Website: home-depot
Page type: account-dashboard
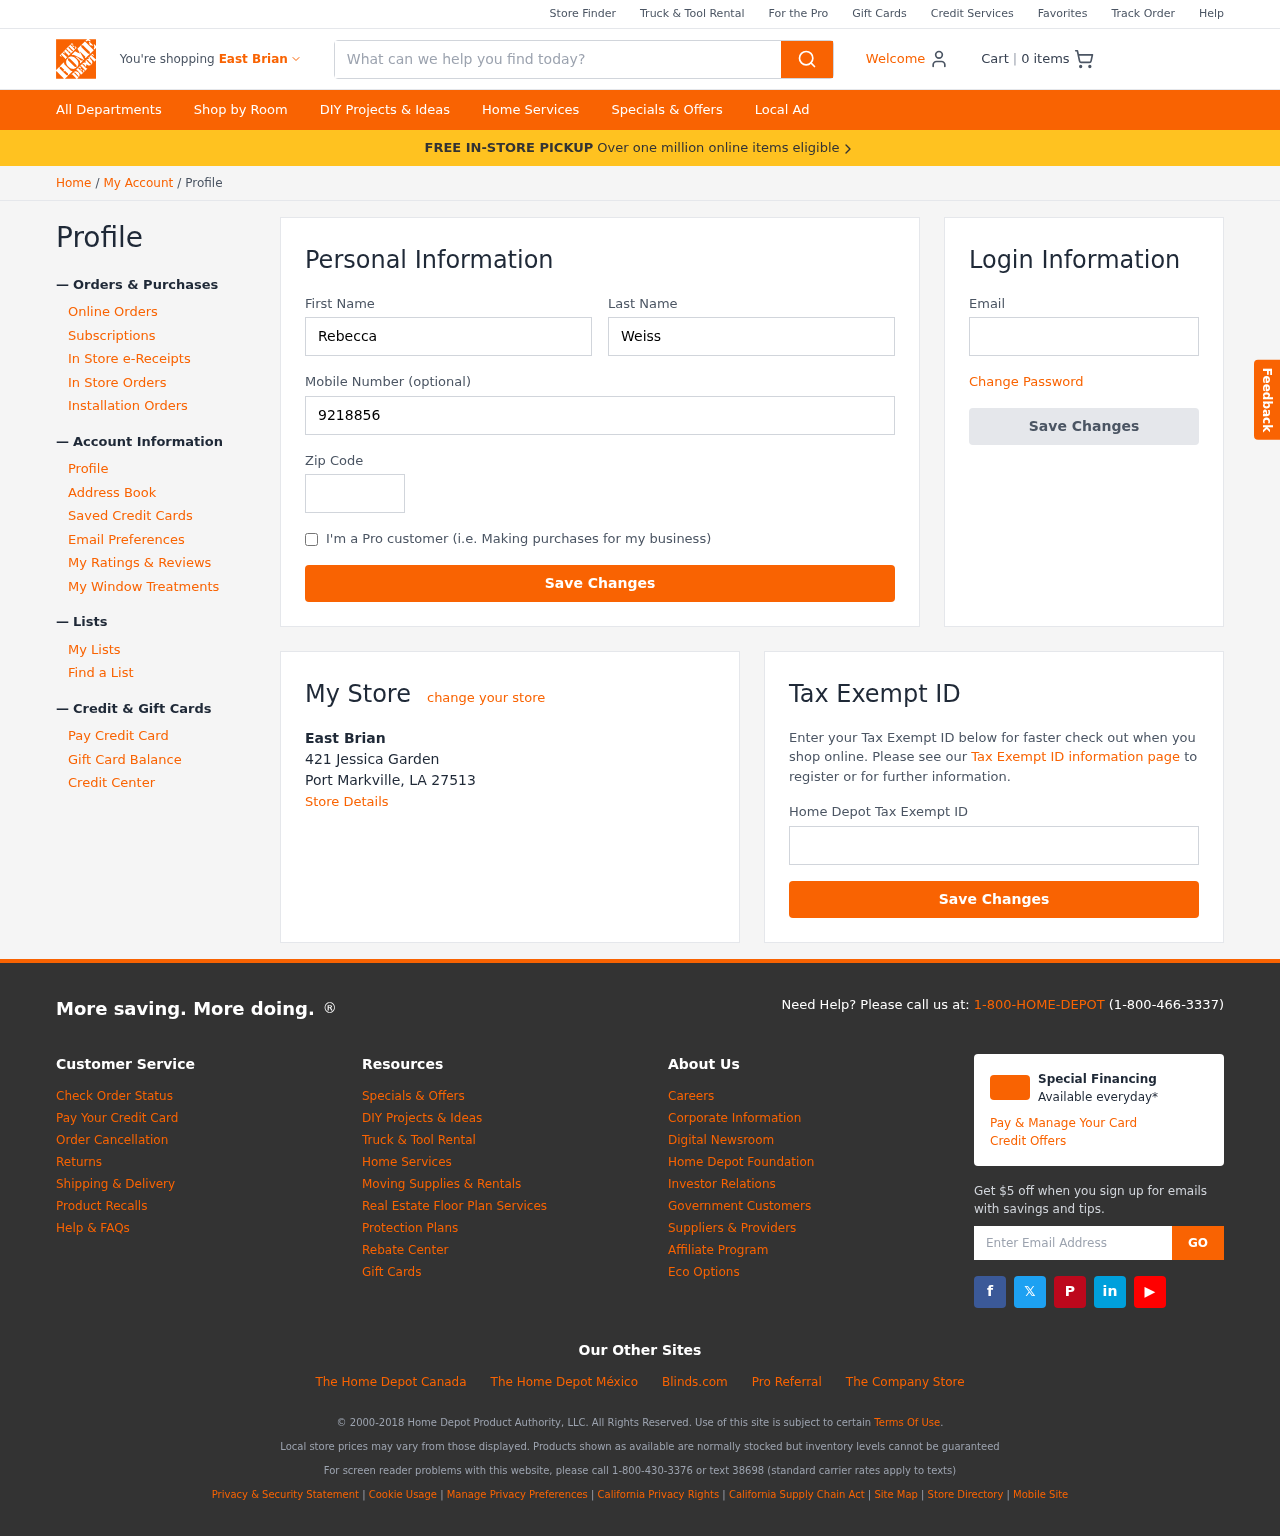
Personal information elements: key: PII_CITY
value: East Brian
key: PII_EMAIL
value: rweiss@hotmail.com
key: PII_FIRSTNAME
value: Rebecca
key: PII_LASTNAME
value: Weiss
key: PII_LOCATION1_CITY_STATE_ZIP
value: Port Markville, LA 27513
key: PII_LOCATION1_NAME
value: East Brian
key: PII_LOCATION1_STREET
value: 421 Jessica Garden
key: PII_PHONE
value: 9218856070
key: PII_POSTCODE
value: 20859
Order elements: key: ORDER_NUM_ITEMS
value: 0
Search elements: key: HEADER_SEARCH
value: What can we help you find today?